Interaction volume radius: 5 \u00c5
Interaction volume height: 30 \u00c5
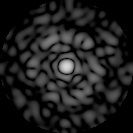
Disorder parameter: 0.8283